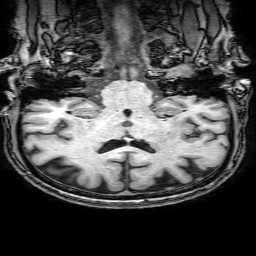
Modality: T1w
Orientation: sagittal
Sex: male
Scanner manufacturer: philips
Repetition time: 0.008123 s
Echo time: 0.00372 s